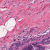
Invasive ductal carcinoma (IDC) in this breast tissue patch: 0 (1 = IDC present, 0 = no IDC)